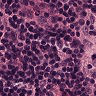
Metastatic tissue present: no